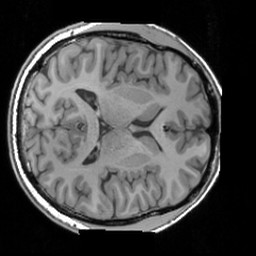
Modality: T1w
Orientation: axial
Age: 29
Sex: male
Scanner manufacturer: siemens
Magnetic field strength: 3 T
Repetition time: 1.63 s
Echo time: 0.00311 s